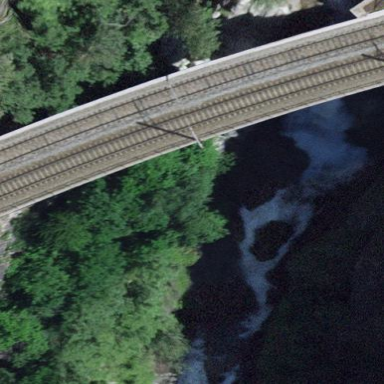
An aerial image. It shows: Man-made bridge.